Question: What is the value of the measurement in the image?
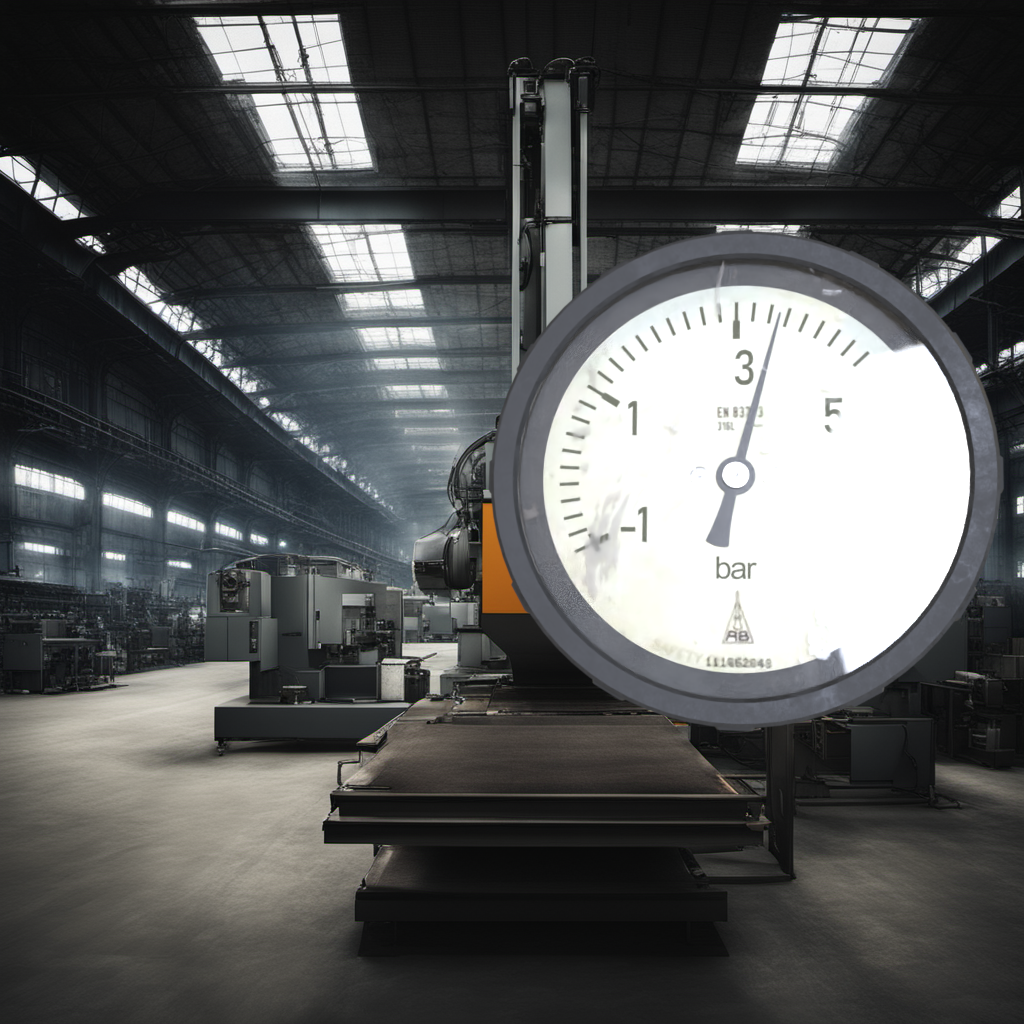
Answer: The result is 3.5
Question: What is the value range of this measurement?
Answer: The range is from -1 to 7
Question: What is the minimum and maximum value of this measurement?
Answer: The minimum value is -1 and the maximum value is 7